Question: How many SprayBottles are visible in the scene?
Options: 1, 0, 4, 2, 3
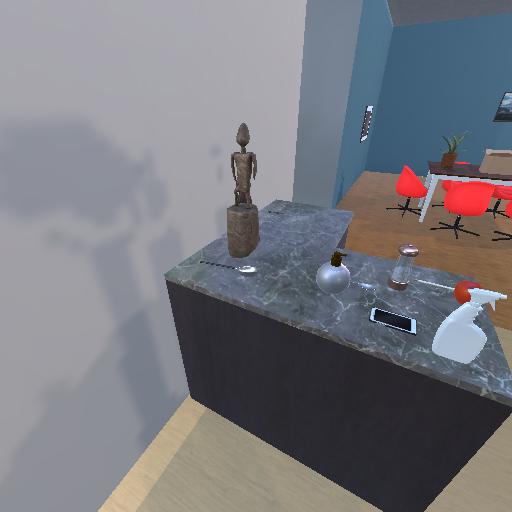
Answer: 1